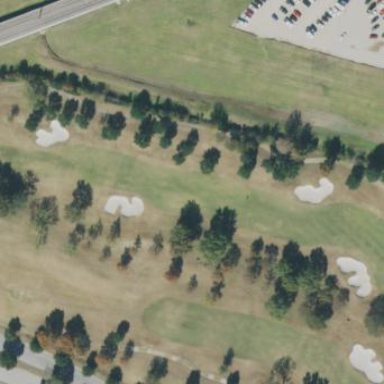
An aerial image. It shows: Grassy area designated as golf fairway.